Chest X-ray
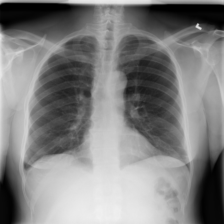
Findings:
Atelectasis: positive
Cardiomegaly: negative
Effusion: negative
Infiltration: positive
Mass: negative
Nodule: negative
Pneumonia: negative
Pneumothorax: negative
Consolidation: negative
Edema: negative
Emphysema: negative
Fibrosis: negative
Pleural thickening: negative
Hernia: negative